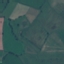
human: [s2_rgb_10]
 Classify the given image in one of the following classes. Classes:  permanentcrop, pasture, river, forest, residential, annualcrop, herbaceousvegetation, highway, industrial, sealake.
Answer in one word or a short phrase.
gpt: Pasture